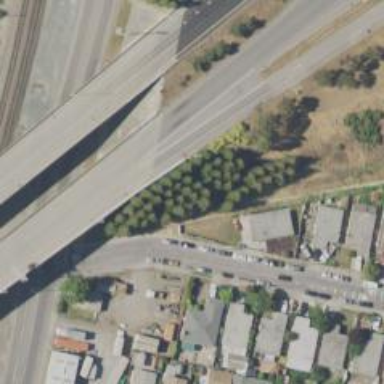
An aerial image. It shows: Bridge along trunk link highway.